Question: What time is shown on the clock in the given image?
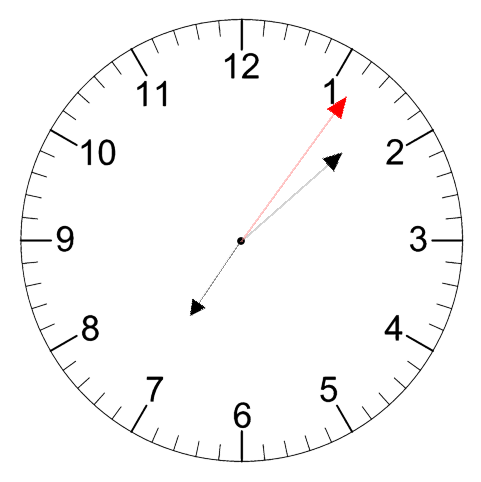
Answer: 07:08:06